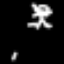
Label: angel